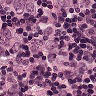
Metastatic tissue present: yes